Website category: sports
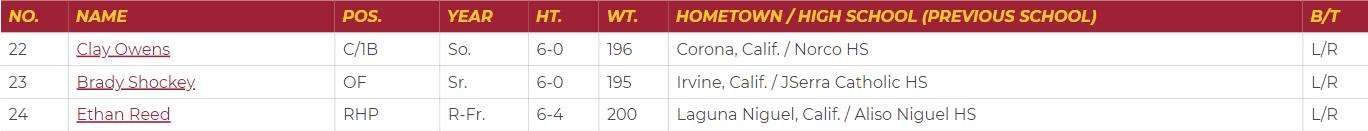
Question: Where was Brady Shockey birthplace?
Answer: Irvine, Calif.

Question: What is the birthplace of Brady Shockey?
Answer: Irvine, Calif.

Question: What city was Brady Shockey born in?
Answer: Irvine, Calif.

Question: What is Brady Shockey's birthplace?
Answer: Irvine, Calif.

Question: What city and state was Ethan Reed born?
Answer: Laguna Niguel, Calif.

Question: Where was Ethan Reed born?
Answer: Laguna Niguel, Calif.

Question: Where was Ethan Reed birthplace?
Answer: Laguna Niguel, Calif.

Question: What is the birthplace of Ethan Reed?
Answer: Laguna Niguel, Calif.

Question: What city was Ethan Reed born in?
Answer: Laguna Niguel, Calif.

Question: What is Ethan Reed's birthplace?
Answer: Laguna Niguel, Calif.

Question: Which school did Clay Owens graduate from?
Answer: Norco HS

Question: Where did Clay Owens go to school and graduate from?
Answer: Norco HS

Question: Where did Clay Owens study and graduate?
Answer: Norco HS

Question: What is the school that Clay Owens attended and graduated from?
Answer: Norco HS

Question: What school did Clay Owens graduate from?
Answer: Norco HS

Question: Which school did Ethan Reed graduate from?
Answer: Aliso Niguel HS

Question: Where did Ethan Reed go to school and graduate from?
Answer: Aliso Niguel HS

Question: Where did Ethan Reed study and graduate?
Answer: Aliso Niguel HS

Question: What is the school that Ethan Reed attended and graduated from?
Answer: Aliso Niguel HS

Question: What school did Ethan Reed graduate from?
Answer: Aliso Niguel HS

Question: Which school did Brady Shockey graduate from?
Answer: JSerra Catholic HS

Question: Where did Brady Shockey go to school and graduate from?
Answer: JSerra Catholic HS

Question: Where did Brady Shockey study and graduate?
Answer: JSerra Catholic HS

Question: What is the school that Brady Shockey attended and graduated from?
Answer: JSerra Catholic HS

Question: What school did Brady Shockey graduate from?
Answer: JSerra Catholic HS